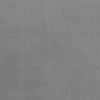
Atmospheric dust classification: dusty